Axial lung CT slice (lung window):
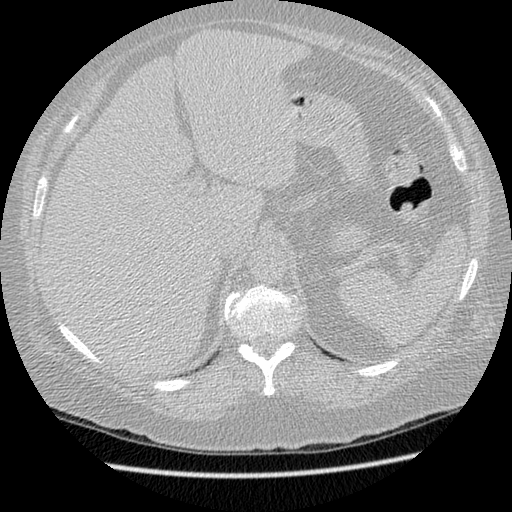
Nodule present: no